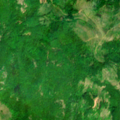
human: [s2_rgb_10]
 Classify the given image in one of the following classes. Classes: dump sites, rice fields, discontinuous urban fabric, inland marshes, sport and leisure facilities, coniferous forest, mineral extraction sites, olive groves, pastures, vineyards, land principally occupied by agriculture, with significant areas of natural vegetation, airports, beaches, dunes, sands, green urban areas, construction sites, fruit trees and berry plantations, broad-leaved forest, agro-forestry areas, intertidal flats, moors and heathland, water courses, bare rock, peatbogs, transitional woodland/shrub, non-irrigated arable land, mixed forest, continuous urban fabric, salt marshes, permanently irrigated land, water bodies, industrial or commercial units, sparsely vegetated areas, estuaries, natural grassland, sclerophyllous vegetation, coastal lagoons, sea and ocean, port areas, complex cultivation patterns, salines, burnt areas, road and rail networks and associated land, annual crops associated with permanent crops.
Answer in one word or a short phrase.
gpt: complex cultivation patterns, natural grassland, transitional woodland/shrub